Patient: sex M, age 61
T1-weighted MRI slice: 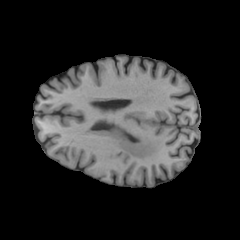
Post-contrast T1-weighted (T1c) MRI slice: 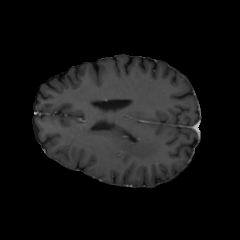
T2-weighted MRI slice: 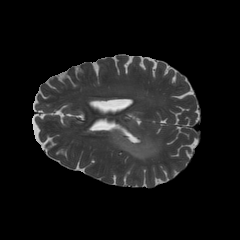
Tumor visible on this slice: yes
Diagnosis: Astrocytoma, IDH-wildtype
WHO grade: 3